Question: I'm quite new to iOS, specially to complex views using Storyboards. I've started to develop the following screen trying to use AutoLayout so I don't need to worry about different iDevices screen sizes.

I'm using ScrollView to move the content to visible space while need to input some info with the keyboard. The thing is I re-created all the constraints a lot of times trying to make the fields respect the width of the ScrollView. Actually, when running, all the fields are being displayed larger than the ScrollView width (it's like overflowing the screen width to the right). The curious thing is that the button respects its width. When I change the orientation to landscape on iPhone 6s Plus those fields has smaller width than the screen width as if I had defined a specific size and the button continue to respect the size according to it constraints. Any thoughts?
Hierarchy:
'''
View Controller
View A
Scroll View
View B
Logo / App name / UITextFields / Switch / Button / Link
'''
Basically the Scroll is constrained with View A. View B is constrained by equal width with to View A and to Scroll margins.
Current Xcode version: 7.2 (7C68)
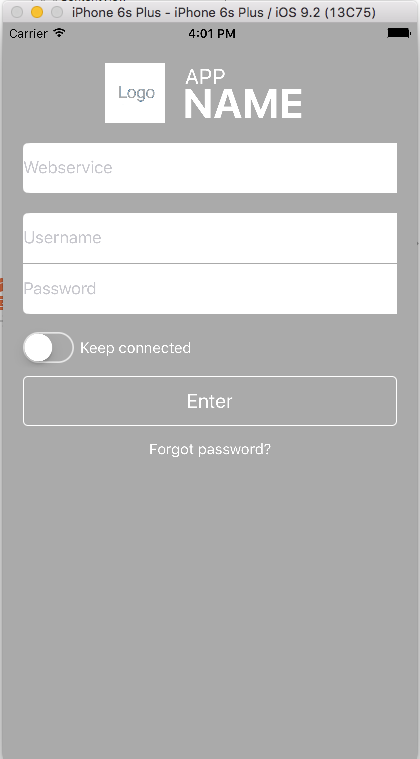
Answer: First I would like to thanks Bharath and Dhaval for their answers, they were really helpful.
Although the answers helped me to have a better behavior in this view, it turned out that my problem weren't related to the ScrollView but with a mask I'm applying to those fields and the moment where those mask were applied.
I was applying these mask to get a customized round corner so I had the corners exactly like the post image:
'''
// Change webservice's text field style
CAShapeLayer *shape = [[CAShapeLayer alloc] initWithLayer:self.url.layer.mask];
UIBezierPath *shadow = [UIBezierPath bezierPathWithRoundedRect:self.url.bounds byRoundingCorners:(UIRectCornerAllCorners) cornerRadii:CGSizeMake(5, 5)];
shape.path = shadow.CGPath;
self.url.layer.mask = shape;
'''
But this mask were applied in viewDidLoad. Changing to viewDidLayoutSubviews solved my problem and I get the right design and behavior in portrait or landscape: round corners where they should be round and respecting the constraints.
<URL>
Two other sources from stackoverflow I didn't found before and may be useful for people having problem with ScrollView:
- <URL>